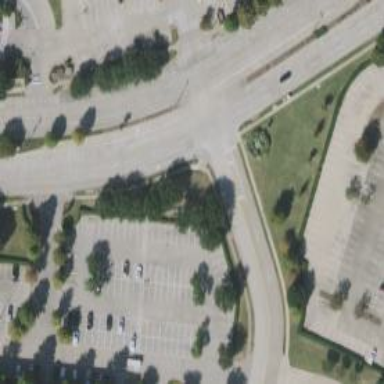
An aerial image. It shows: Tertiary road with separate sidewalk.